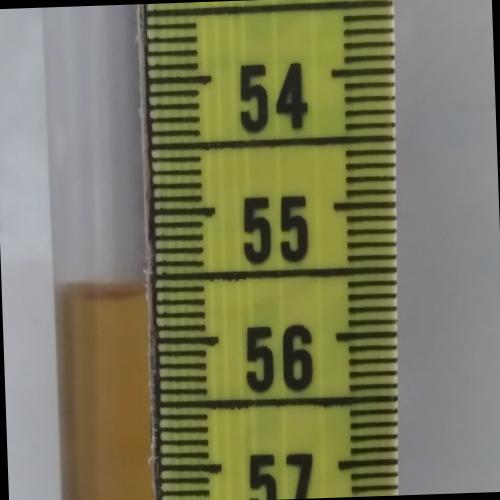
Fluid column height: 55.6 cm